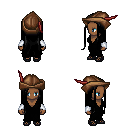
a pixel art fantasy rpg character, female body template, human, dark skin, black robe, teal pants, black extra-long hairstyle, leather cap, white cloth bracers, ghillies, four views (front, back, left, right), 2x2 character sprite sheet, small pixel art, hard edges, no anti-aliasing